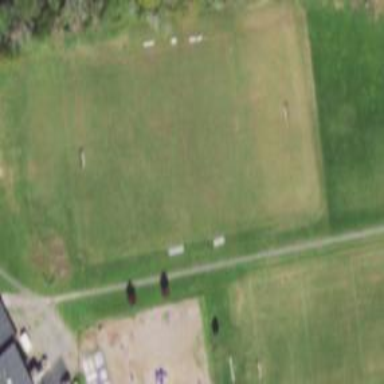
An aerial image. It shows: Soccer pitch designated for leisure and sports activities.